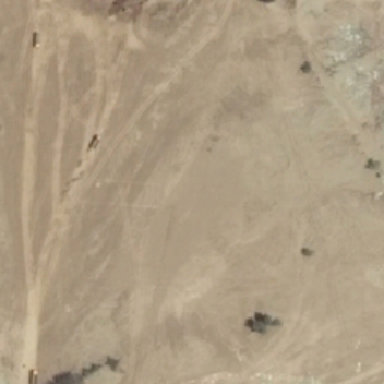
There some ruts in the sandy bareland .